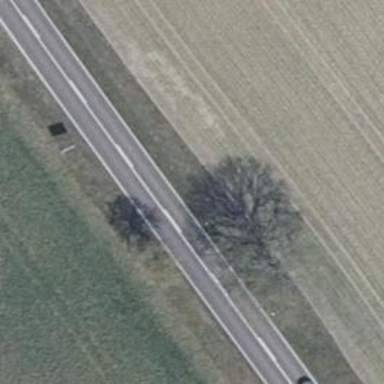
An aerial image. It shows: Deciduous broadleaved tree.